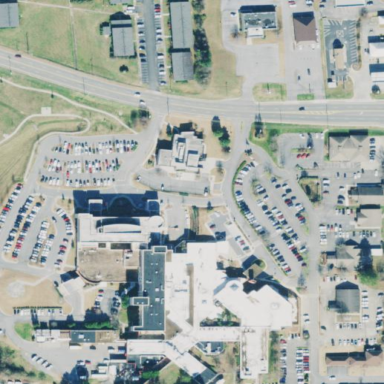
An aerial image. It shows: Healthcare facility identified as hospital.